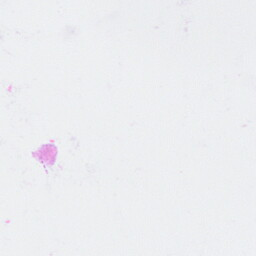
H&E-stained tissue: Breast